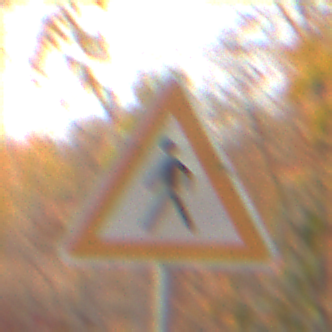
Verkehrszeichen: FussgaengerRechts
Umgebung: Roofed, Suburban
Tageszeit: SunriseSunset
Wetter: Clear
Licht: Natural
Jahreszeit: NotSpecified
Kontrast: MediumContrast